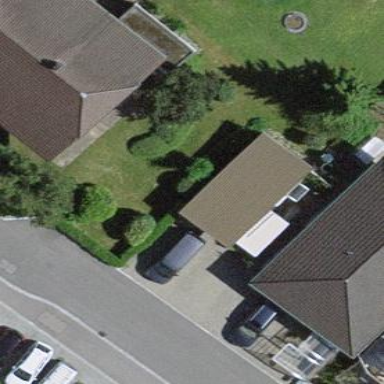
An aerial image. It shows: Garage.